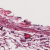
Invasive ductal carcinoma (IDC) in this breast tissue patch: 0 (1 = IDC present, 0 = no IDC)